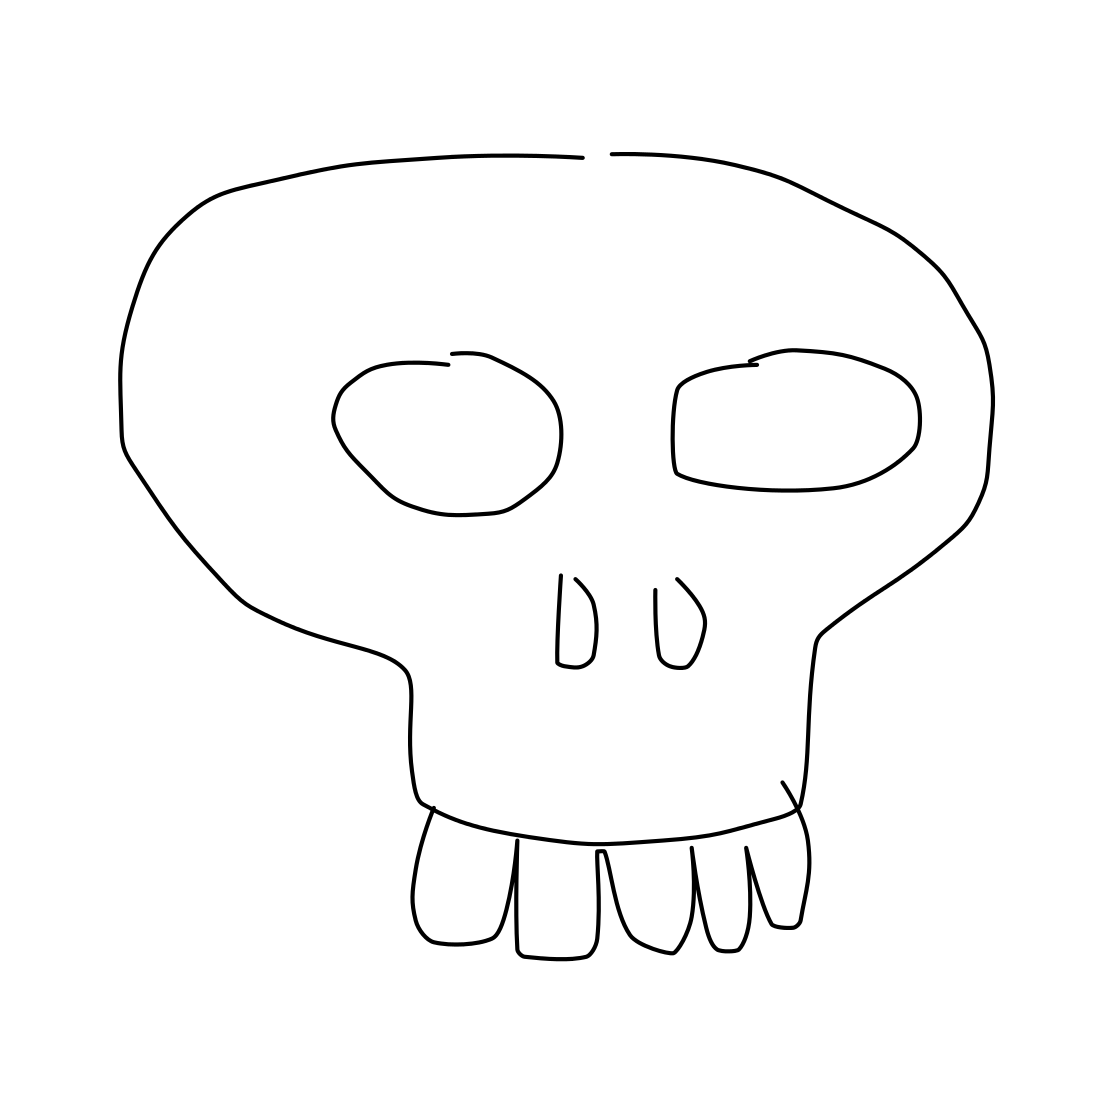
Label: skull